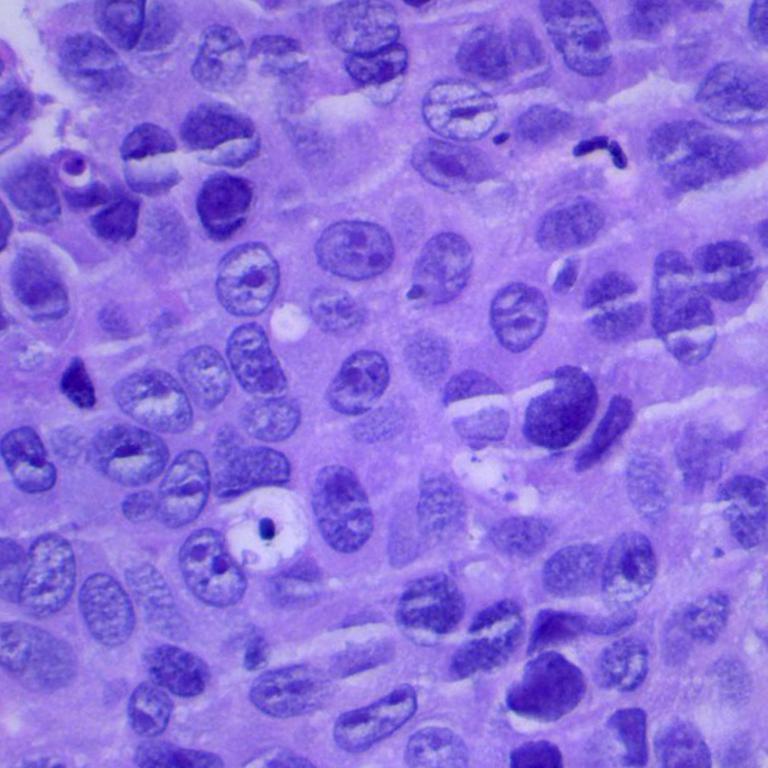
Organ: lung
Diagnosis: squamous carcinomas